Question: I'm trying to crop out and resize the head of Steve, the default skin for Minecraft! :-)
But I'm having some problems, I got the cropping down, but the resizing does not work and the image is all blurry :-(
My XAML:
'''
<Image Height="60" Width="60" Name="ProfileImage" Stretch="UniformToFill" />
'''
My code behind:
'''
private void Window_Loaded(object sender, RoutedEventArgs e)
{
System.Drawing.Rectangle cropRect = new System.Drawing.Rectangle(8,8,8,8);
Bitmap source = System.Drawing.Image.FromFile("steve.png") as Bitmap;
Bitmap target = new Bitmap(60, 60);
using(Graphics g = Graphics.FromImage(target))
{
g.DrawImage(source,
new System.Drawing.Rectangle(0, 0, target.Width, target.Height),
cropRect,
GraphicsUnit.Pixel);
g.Dispose();
ProfileImage.Source = CreateBitmapSourceFromBitmap(target);
}
}
public static BitmapSource CreateBitmapSourceFromBitmap(Bitmap bitmap)
{
if (bitmap == null)
throw new ArgumentNullException("bitmap");
return System.Windows.Interop.Imaging.CreateBitmapSourceFromHBitmap(
bitmap.GetHbitmap(),
IntPtr.Zero,
Int32Rect.Empty,
BitmapSizeOptions.FromEmptyOptions());
}
'''
Does anyone have a clue? The skin looks like this, and the head portion I want is (8,8,8 (width),8 (height)):

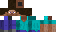
Answer: If you wish to retain the square pixel shape when resizing then you simply need to change the interpolation mode of the 'Graphics' object you are using to do the drawing :
'''
g.InterpolationMode = System.Drawing.Drawing2D.InterpolationMode.NearestNeighbor;
g.DrawImage(source,
new System.Drawing.Rectangle(0, 0, target.Width, target.Height),
cropRect,
GraphicsUnit.Pixel);
'''
Below shows the 'NearestNeighbor' interpolation on the left and the 'Default' (Bilinear) interpolation on the right.